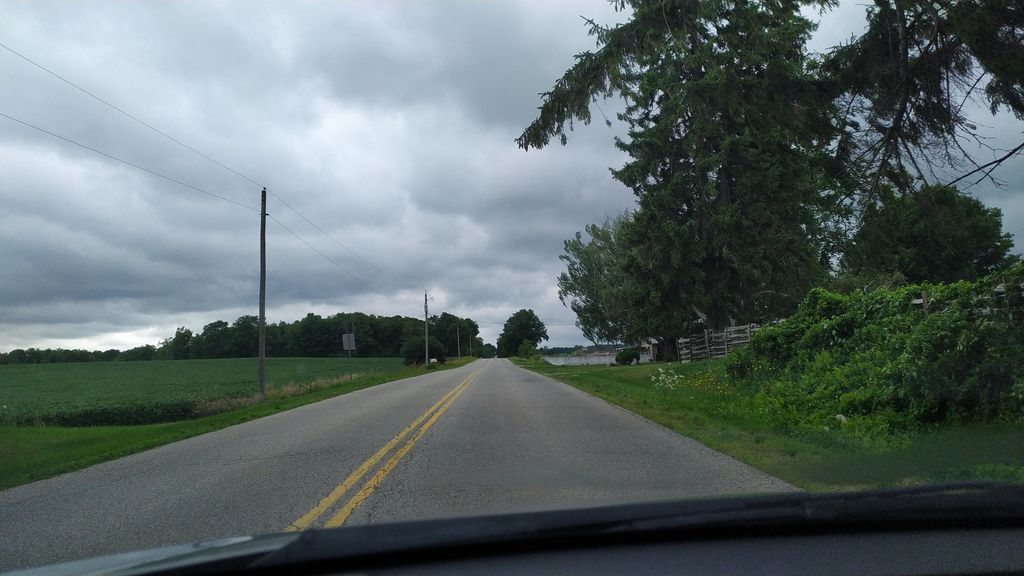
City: kitchener-waterloo